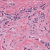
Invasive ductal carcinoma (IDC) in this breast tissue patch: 1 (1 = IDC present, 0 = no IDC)